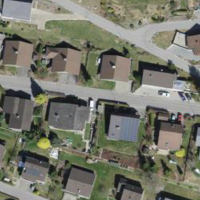
EUNIS habitat code: 54
Species observed at this site:
Platycodon grandiflorus